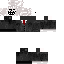
A male skeleton skin with dark skin, wearing brown helmet dressed in a black robe top and black pants, featuring a closed mouth.